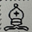
Piece: wB